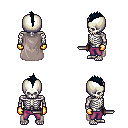
a pixel art fantasy rpg character, male body template, skeleton, gray cape, magenta pants, raven mohawk hairstyle, gold gloves, dagger, four views (front, back, left, right), 2x2 character sprite sheet, small pixel art, hard edges, no anti-aliasing